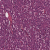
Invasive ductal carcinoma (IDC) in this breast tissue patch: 1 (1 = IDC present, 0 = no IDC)